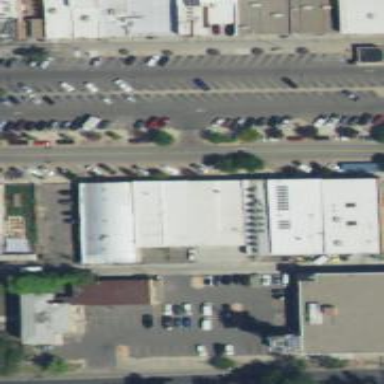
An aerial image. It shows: Parking space is available.